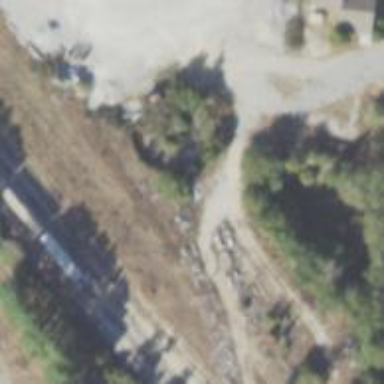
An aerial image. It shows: Preserved railway.